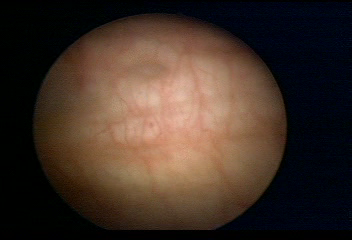
Modality: WLC
Class: Normal mucosa
Bladder cancer association: No